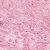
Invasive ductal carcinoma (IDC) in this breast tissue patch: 0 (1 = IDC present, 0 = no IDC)